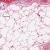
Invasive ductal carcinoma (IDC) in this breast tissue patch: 0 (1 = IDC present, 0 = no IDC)